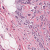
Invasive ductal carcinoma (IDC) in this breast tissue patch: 1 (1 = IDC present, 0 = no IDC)